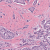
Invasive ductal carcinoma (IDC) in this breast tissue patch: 1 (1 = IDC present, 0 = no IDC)